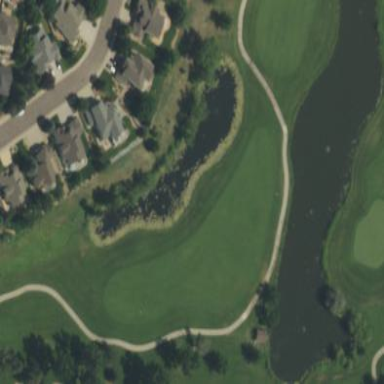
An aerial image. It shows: Water hazard on golf course. The hazard is natural water feature.